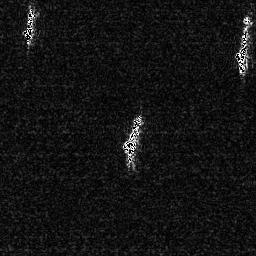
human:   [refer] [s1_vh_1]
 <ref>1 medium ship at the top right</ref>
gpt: <box>[[90, 4, 99, 29, 0]]</box>